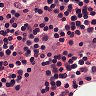
Metastatic tissue present: no